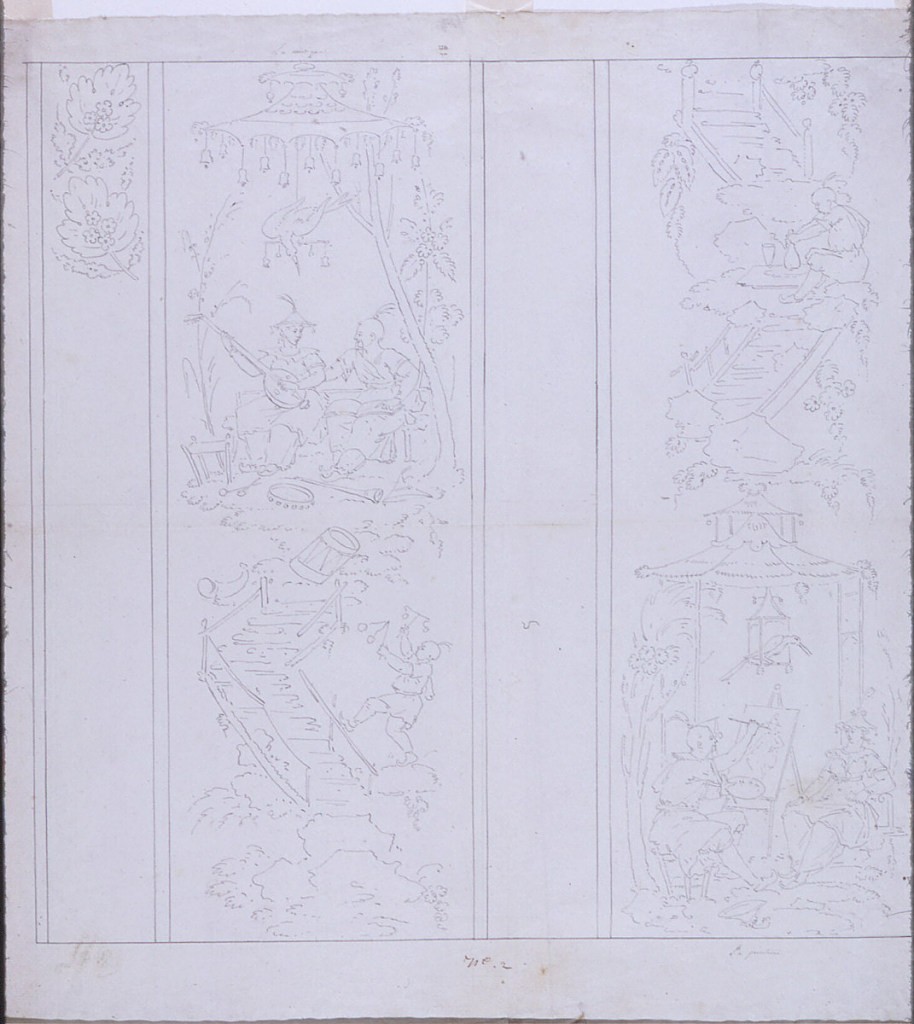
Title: Full size sketch for a cartoon for cotton printing:The Arts [Les Arts]
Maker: B. M. Lebert, 1759–1836
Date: ca. 1815–20
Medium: Pen and ink on cream colored paper
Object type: Drawing
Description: Joined horizontally with 1898-21-26B. Two parallel panels, separated by strips indicated to bear fantastic leaves place in alternating sequence, shown in the "style chinois": upper left, two mandarins seated on a bench under a canopy at the top of a flight of crooked steps, the one playing a lute and the other holding a book in his lap, musical instruments on the ground and a dancing figure at the bottom of the steps (symbolizing Music); lower left: a mandarin is seen sculpting a statue of a seated mandarin, under a canopy (symbolizing Sculpture); upper right: a mandarin is seated under a canopy painting the portrait of a seated lady, above, a flight of crooked steps on which an assistant is seen mixing colors (symbolizing Painting); lower left: a Chinaman is chiseling a pedestal, beside him lie fragments of classical architecture, and other blocks are strewn on a flight of crooked steps, above (symbolizing Architecture).